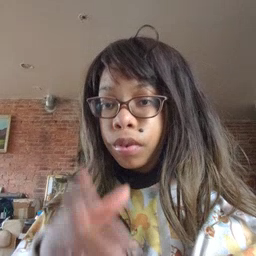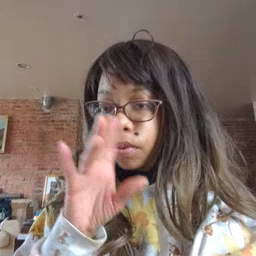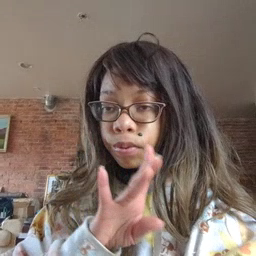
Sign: fall